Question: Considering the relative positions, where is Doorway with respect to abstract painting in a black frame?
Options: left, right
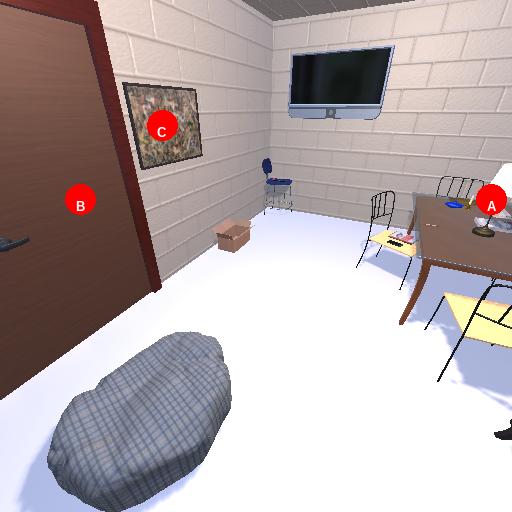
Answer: left